Question: I have a table of customer order data that looks like this:

As you can see, there's a row for billing and a row for shipping for EACH order. 'parent_id' is what tethers these rows together in to one order. What I need to do is write a query that finds all cases where there's a 'last_name' OR 'zip_code' mismatch between two rows with the same 'parent_id' (i.e. the billing and shipping info is different). I'm at something of a loss for how to construct this query because this doesn't work for pretty obvious reasons:
'''
SELECT *
FROM order_addresses
WHERE parent_id = parent_id
AND last_name <> last_name
'''
What I think I need to really do is find all cases where 'parent_id' matches FIRST and then step down and see whether 'zip_code' and 'last_name' also match and display all results where they do not. I don't know how to do that. Any pointers would be great, thank you!
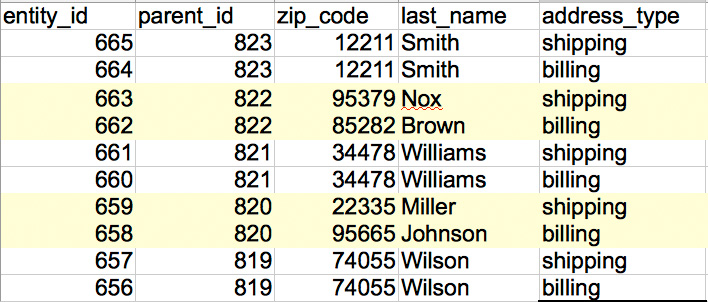
Answer: How about the following:
'''
SELECT *
FROM order_addresses o1
INNER JOIN order_addresses o2
ON o1.parent_id = o2.parent_id
AND o1.entity_id <> o2.entity_id
WHERE o1.last_name <> o2.last_name
OR o1.zip_code <> o2.zip_code
'''